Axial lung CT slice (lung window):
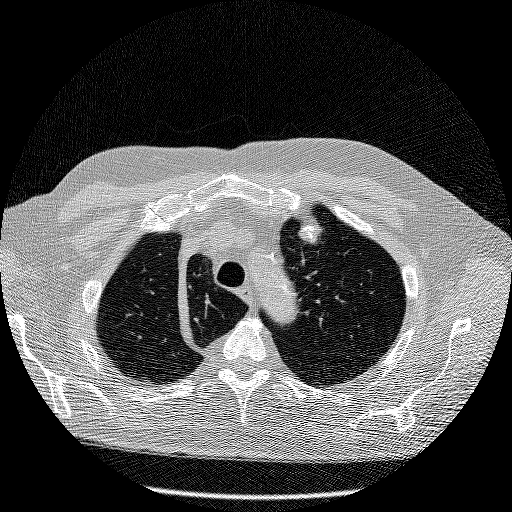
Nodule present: no